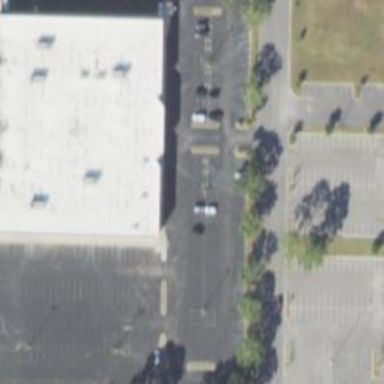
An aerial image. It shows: Parking space.